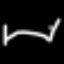
Label: bed